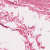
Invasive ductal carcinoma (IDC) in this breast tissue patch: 0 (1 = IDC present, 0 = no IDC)